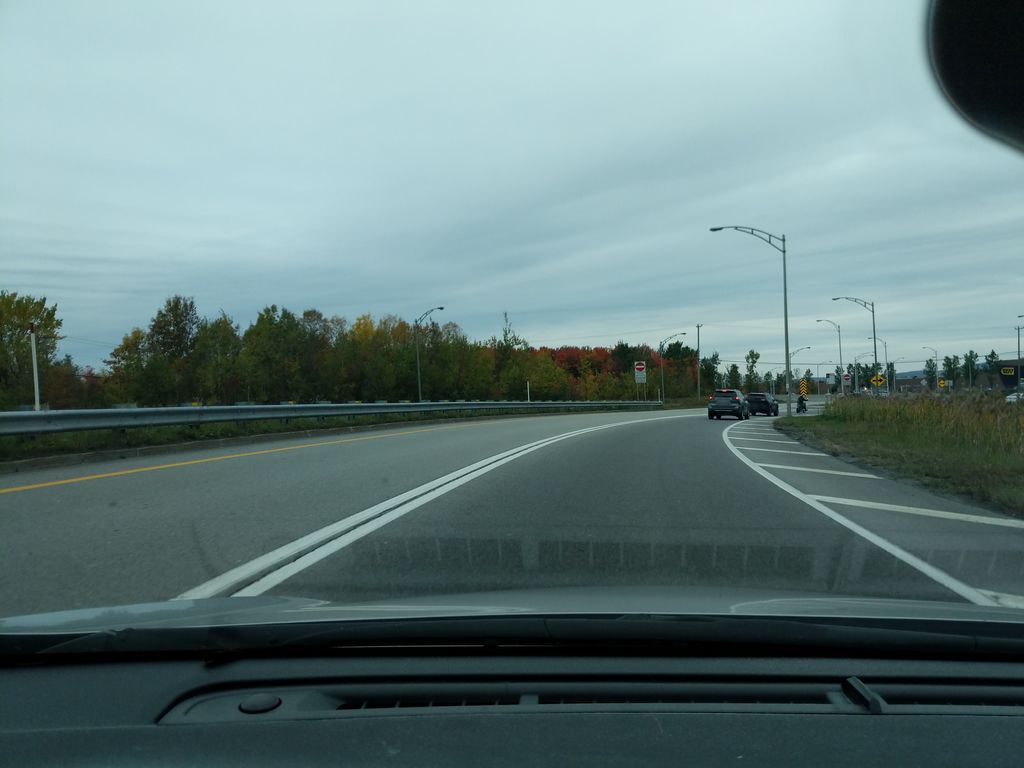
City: quebec_city